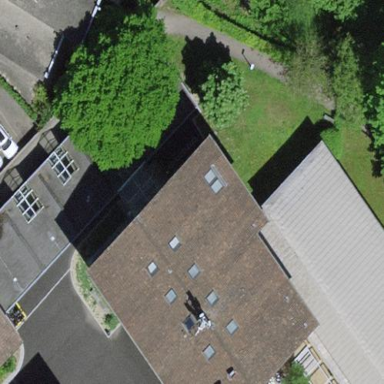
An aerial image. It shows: School building.